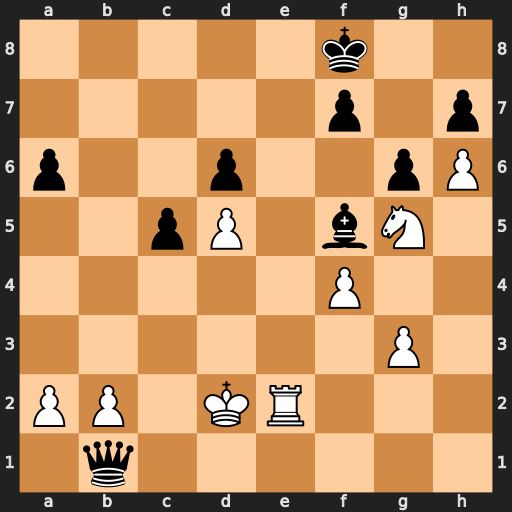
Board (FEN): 5k2/5p1p/p2p2pP/2pP1bN1/5P2/6P1/PP1KR3/1q6
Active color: w
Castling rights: -
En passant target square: -
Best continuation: Nxh7+ Kg8 Nf6+ Kh8 Re8#